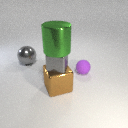
large brown metal cube below large green metal cylinder